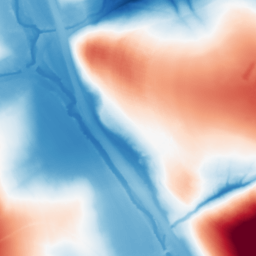
Category: morphological
Decomposition family: tophat_combined
Decomposition parameters: size: 100
Upsampling method: cubic_mitchell
Upsampling parameters: scale: 2
Upsampling scale: 2